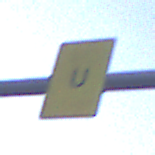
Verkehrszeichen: AnkuendigungOderFortsetzungUmleitungOhnePfeilsymbol
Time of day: SunriseSunset
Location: Outdoor (Suburban)
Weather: PartlyCloudy
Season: NotSpecified
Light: Natural